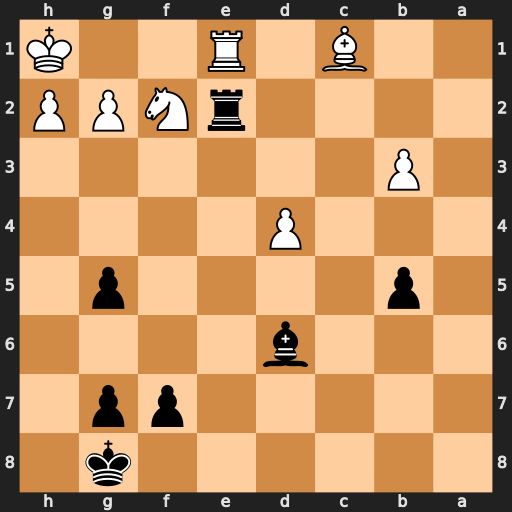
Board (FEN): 6k1/5pp1/3b4/1p4p1/3P4/1P6/4rNPP/2B1R2K
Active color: b
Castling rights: -
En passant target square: -
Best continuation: Rxe1#